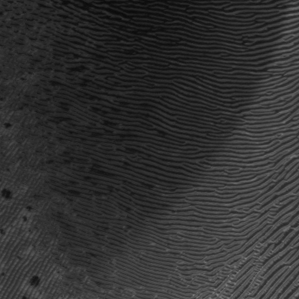
Label: frost